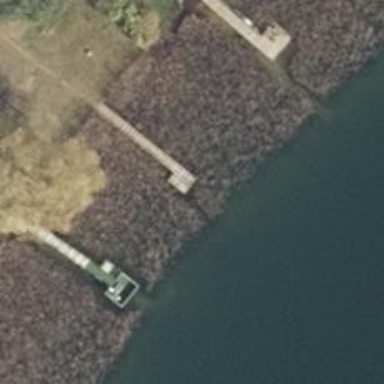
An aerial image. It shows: Man-made pier.